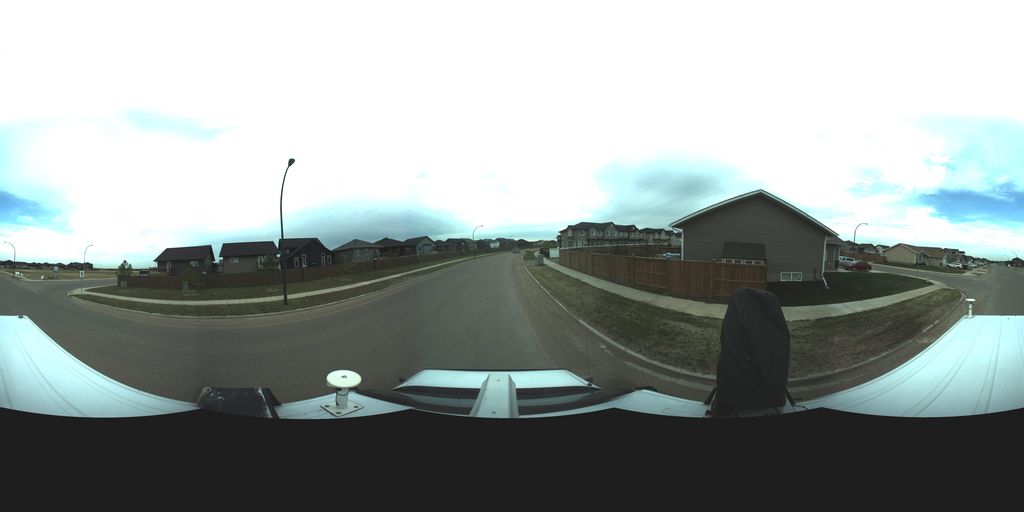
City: saskatoon